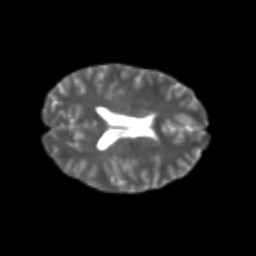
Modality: T2w
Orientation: axial
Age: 23
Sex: female
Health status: healthy
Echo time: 0.074 s